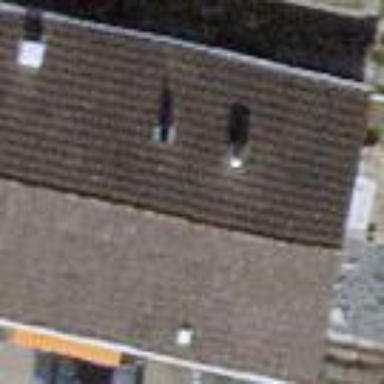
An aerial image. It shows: Semi-detached house.